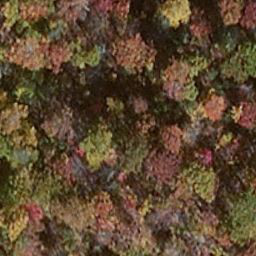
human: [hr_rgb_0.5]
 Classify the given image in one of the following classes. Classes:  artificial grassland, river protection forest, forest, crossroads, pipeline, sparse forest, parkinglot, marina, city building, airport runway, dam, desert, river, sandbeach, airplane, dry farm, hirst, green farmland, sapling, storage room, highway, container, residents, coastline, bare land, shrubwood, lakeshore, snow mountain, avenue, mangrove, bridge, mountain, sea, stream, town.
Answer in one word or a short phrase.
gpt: mangrove